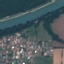
Land use / land cover class: River